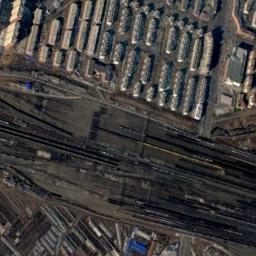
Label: railway